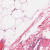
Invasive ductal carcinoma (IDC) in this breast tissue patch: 0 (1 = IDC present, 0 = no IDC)